Question: I create an app for distribution with ad-hoc, but when i drop it into iTunes there is no image. Then we i drop the app to the device there is still now image. I must be missing a step somewhere.
I have the images in the correct places with Xcode, but still no dice.
This is in reponse to Sergio

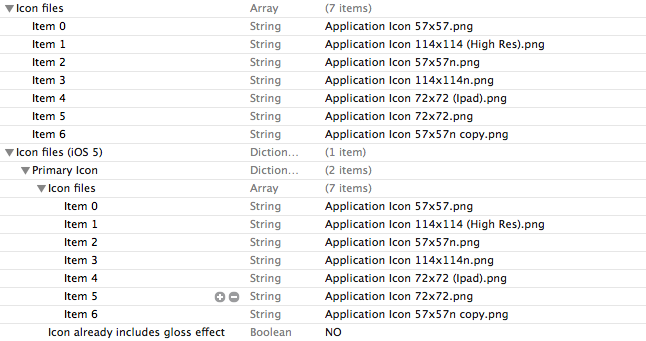
Answer: I would suggest checking that the .plist file in your project has got the correct settings for the app icon. E.g. (image)

Keep also in mind that on one occasion at least I had the experience of the app icon not showing and the only thing I could come up with was the fact that the icon had a custom name (e.g. myapp-icon). reverting the icon name to "Icon.png" everything went ok.